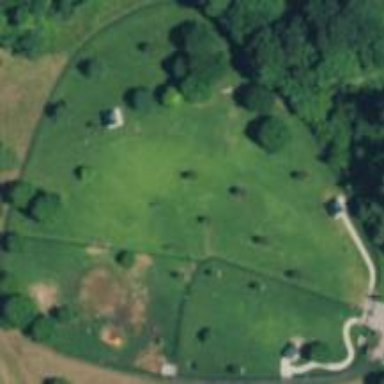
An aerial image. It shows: Fenced dog park for leisure activities on land.